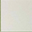
Piece: xx